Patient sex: F
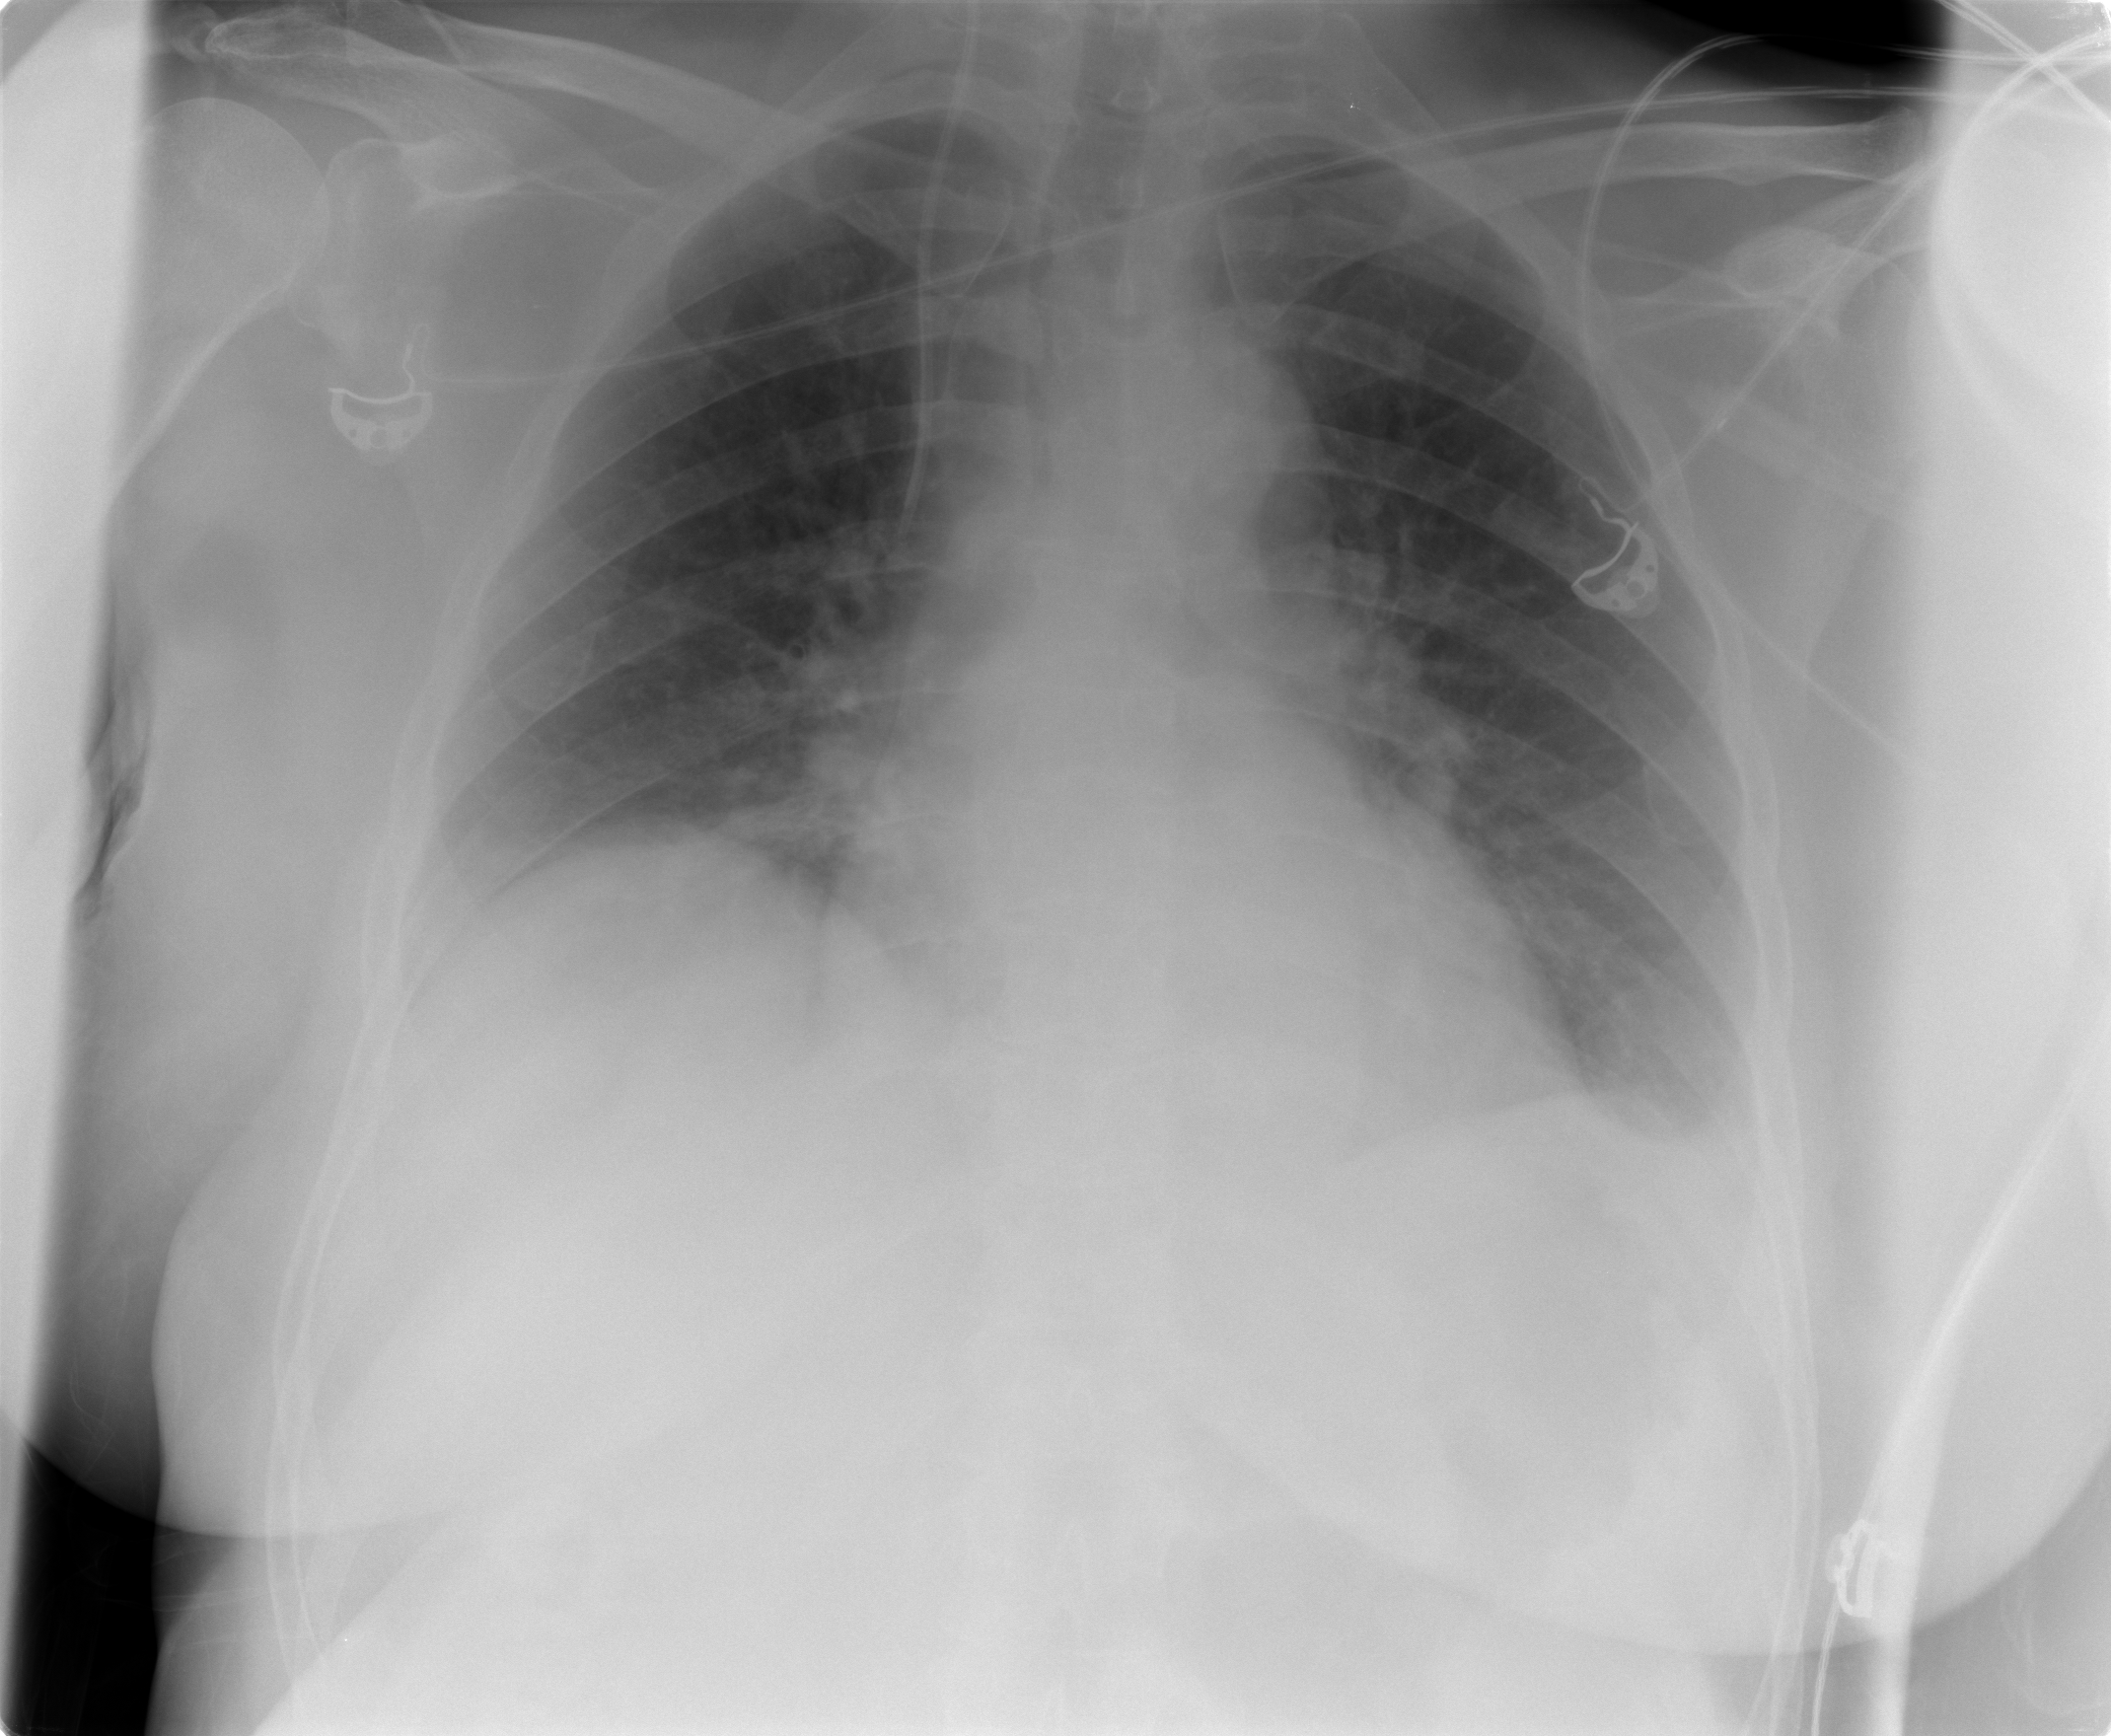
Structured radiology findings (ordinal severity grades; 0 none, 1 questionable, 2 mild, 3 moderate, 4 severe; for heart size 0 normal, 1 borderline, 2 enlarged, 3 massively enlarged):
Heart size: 0
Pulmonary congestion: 0
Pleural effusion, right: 1
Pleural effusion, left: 2
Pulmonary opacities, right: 0
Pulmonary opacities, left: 0
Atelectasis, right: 0
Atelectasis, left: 0